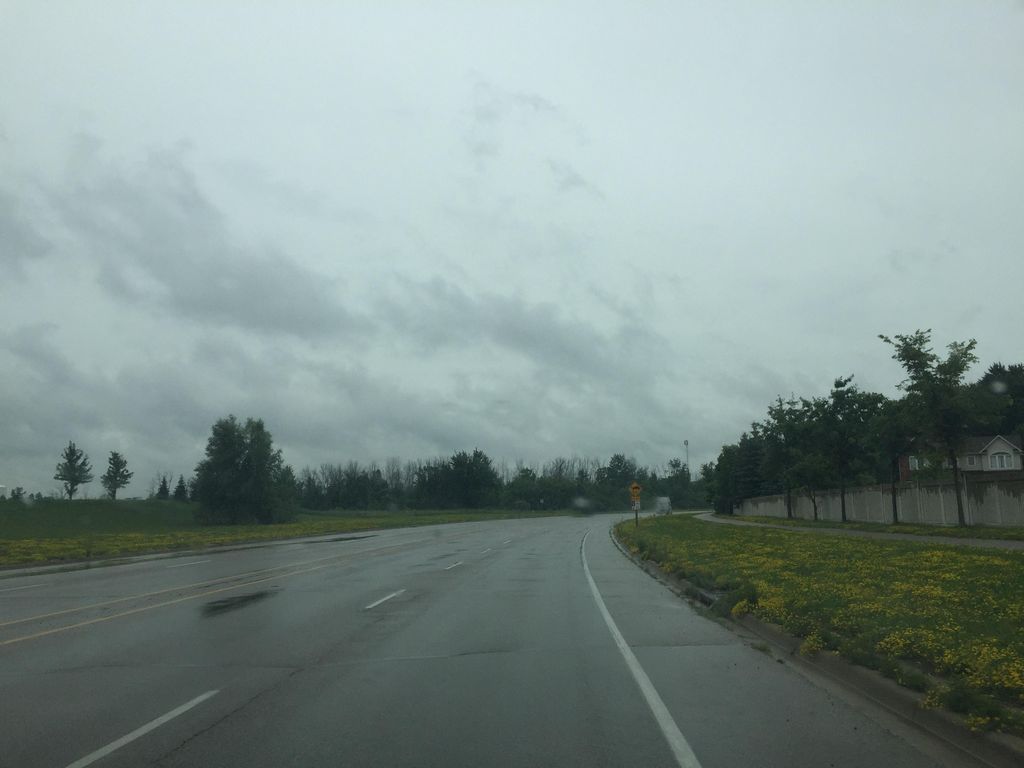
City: kitchener-waterloo